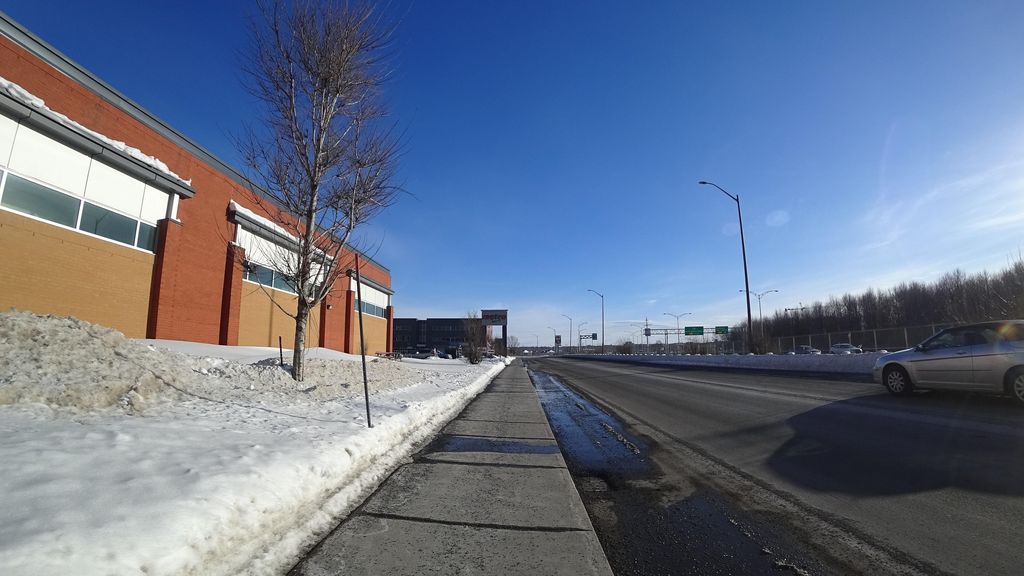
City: quebec_city